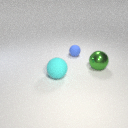
small blue rubber sphere behind large green metal sphere